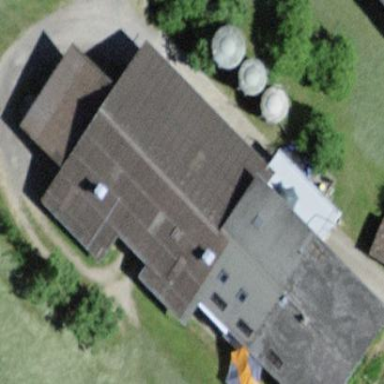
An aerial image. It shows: Farm building.